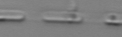
Label: Skeletonema